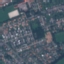
Land use / land cover: Residential